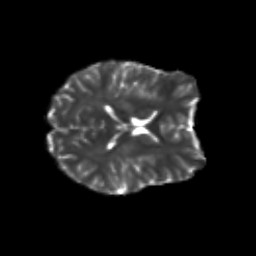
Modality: T2w
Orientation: axial
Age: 25
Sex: female
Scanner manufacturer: siemens
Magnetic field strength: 3 T
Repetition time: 3.5 s
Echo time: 0.113 s